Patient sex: F
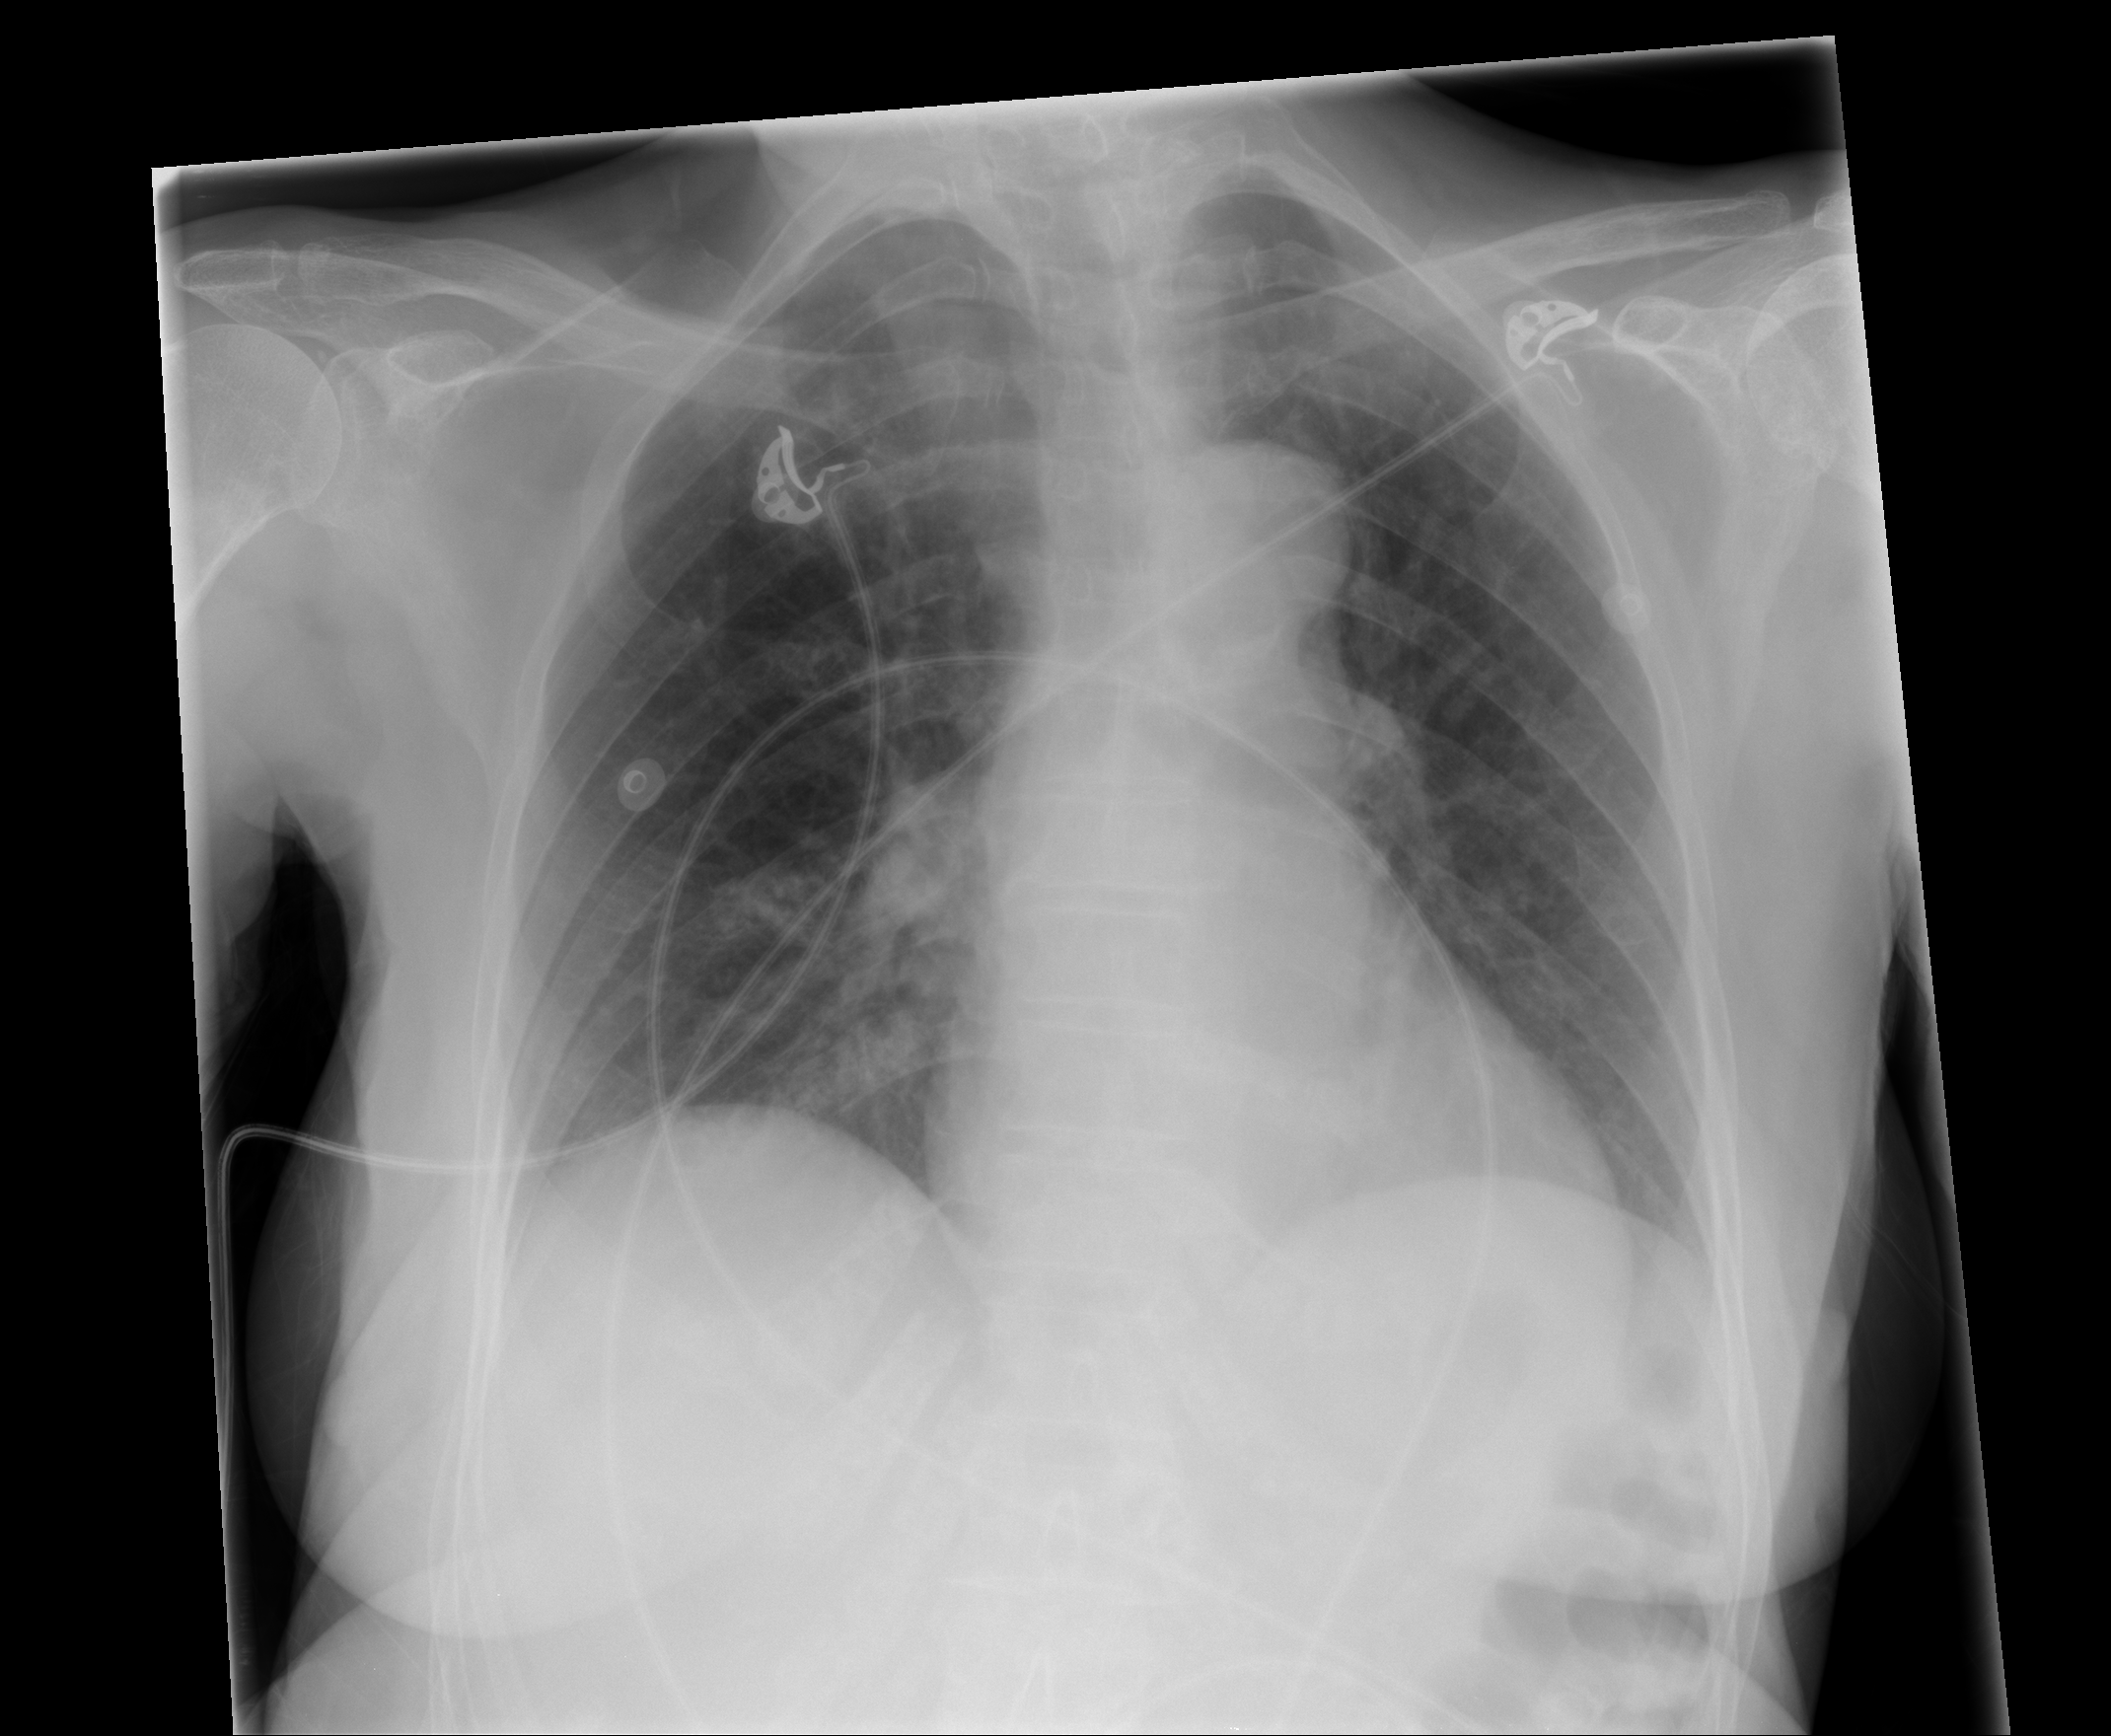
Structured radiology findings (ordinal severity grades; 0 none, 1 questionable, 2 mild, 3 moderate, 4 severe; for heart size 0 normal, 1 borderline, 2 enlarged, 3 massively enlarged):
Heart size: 1
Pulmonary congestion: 0
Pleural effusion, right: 0
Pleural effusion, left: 0
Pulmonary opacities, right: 0
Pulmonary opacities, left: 0
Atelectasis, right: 2
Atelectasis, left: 0